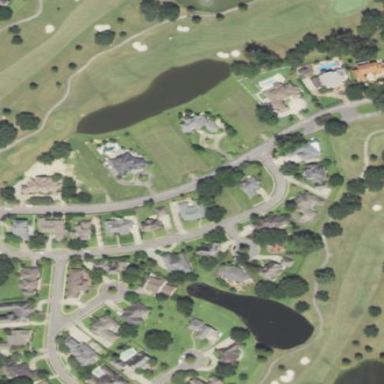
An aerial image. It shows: Designated golf cartpath along service road.